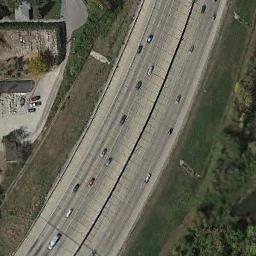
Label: freeway